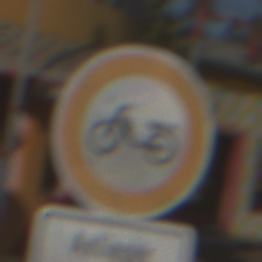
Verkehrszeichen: VerbotMofas
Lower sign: PersonengruppenFrei2
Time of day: MorningAfternoon
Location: Outdoor (Special)
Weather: PartlyCloudy
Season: NotSpecified
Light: Natural